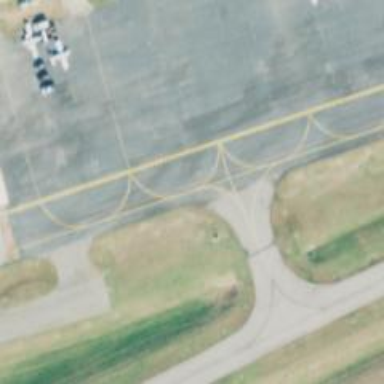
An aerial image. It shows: View of taxiway at the airport.